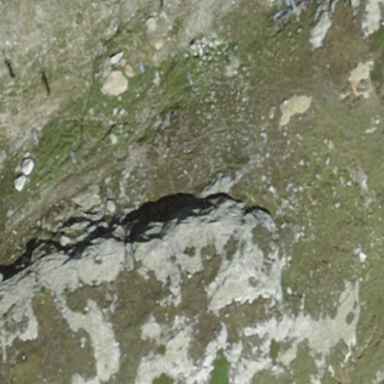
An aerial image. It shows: Landscape dominated by bare rock.